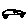
Label: car